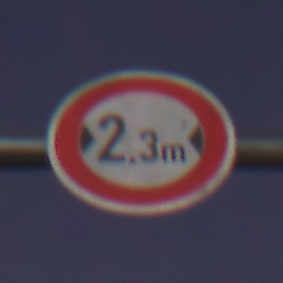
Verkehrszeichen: TatsaechlicheBreite2Komma3
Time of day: Night
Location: Outdoor (Suburban)
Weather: PartlyCloudy
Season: NotSpecified
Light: Artificial